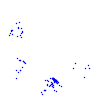
Particle: proton